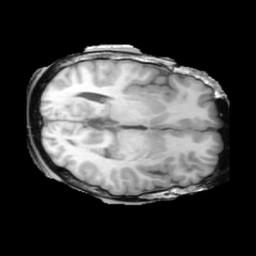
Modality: T1w
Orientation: axial
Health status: ill
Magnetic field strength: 3 T